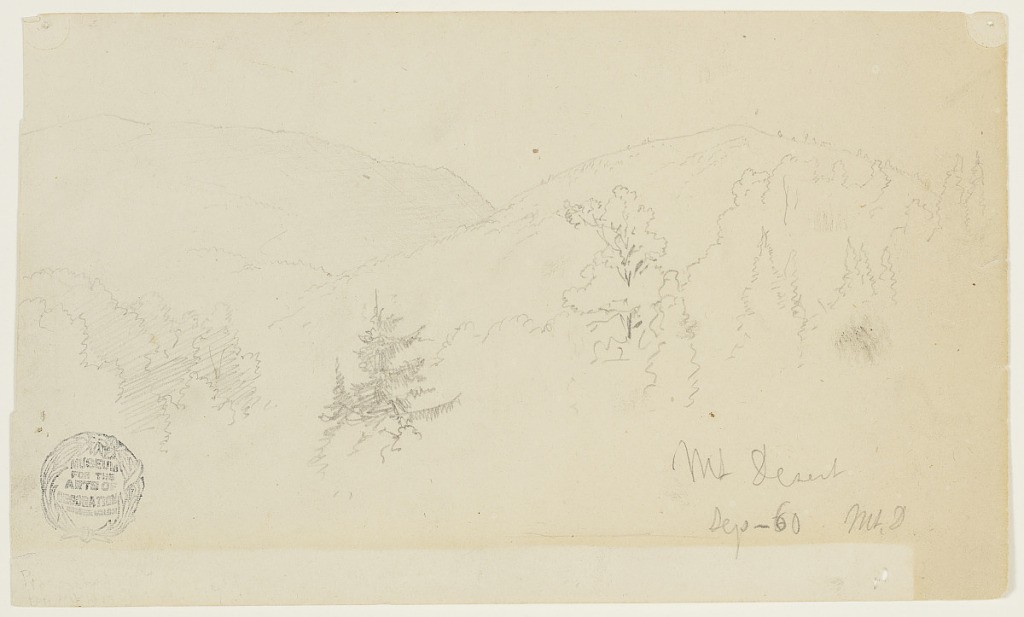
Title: Wooded Hills, Mt. Desert Island, Maine
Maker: Frederic Edwin Church, American, 1826–1900
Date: September 1860
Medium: Graphite on white wove paper
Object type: drawing
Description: Landscape sketch showing a view of wooded hills and ridges on Mt. Desert Island in Maine. In the foreground, nearby treetops are visible, which give way to a rounded mountain peak in the middle distance at center right. In the background at left, a long, shaded ridge extends out of view at left.